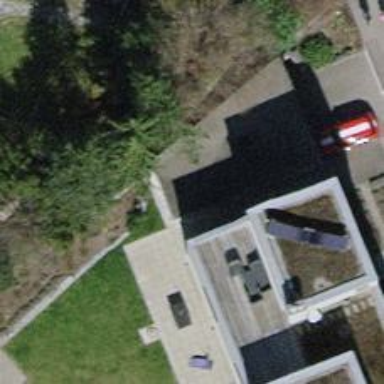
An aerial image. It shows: Flat-roofed house.